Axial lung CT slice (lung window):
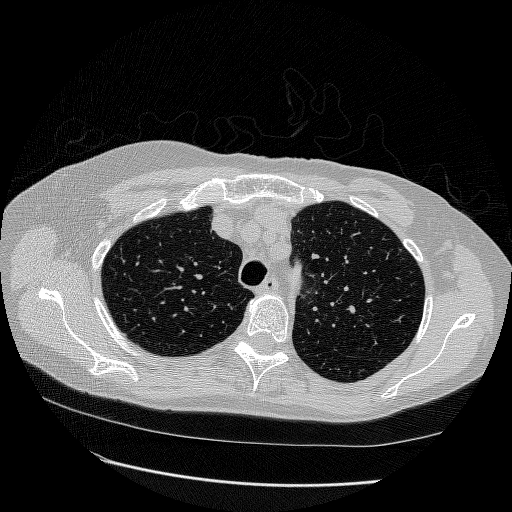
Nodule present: no